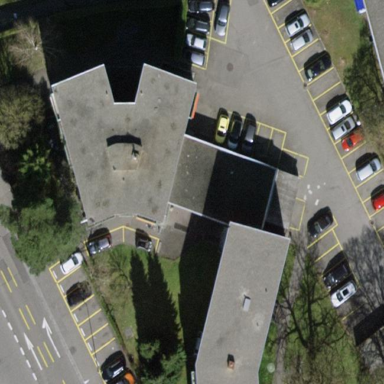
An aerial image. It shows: Commercial building with flat roof.